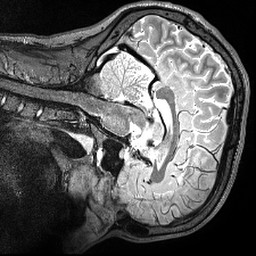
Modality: T2w
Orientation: sagittal
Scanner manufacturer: siemens
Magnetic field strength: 3 T
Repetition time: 3.2 s
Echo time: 0.566 s